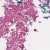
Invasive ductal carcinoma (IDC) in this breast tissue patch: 0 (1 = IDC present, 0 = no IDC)